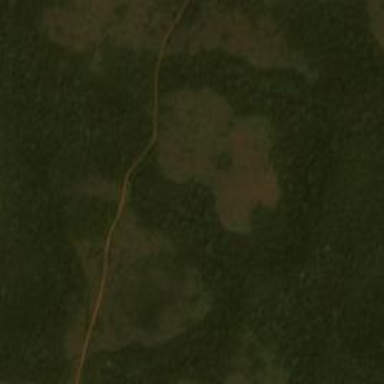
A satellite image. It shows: Savanna grassland.